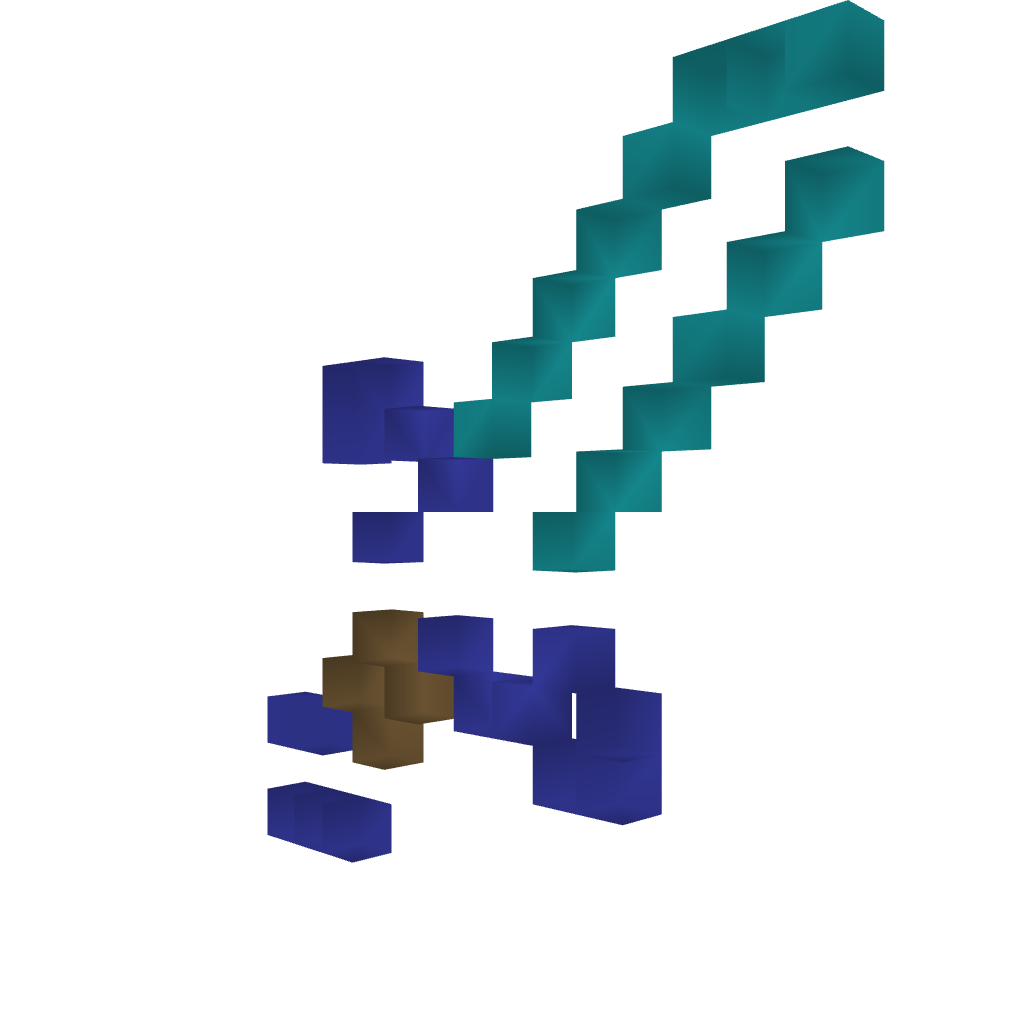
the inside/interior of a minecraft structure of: Diamond Sword